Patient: sex M, age 61
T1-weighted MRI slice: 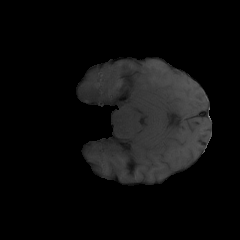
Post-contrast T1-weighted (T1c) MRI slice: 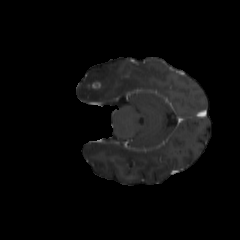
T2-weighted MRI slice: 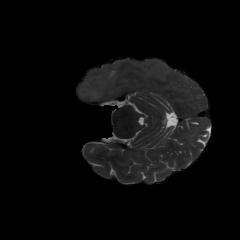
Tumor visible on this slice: yes
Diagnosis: Glioblastoma, IDH-wildtype
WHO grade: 4